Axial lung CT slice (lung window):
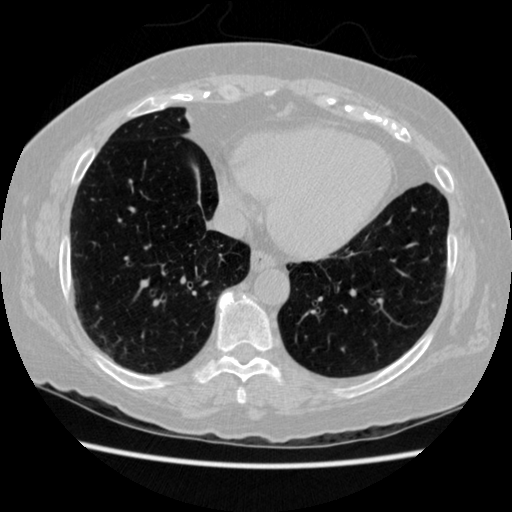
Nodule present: no